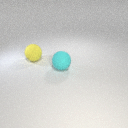
large cyan rubber sphere in front of large yellow rubber sphere